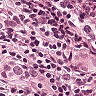
Metastatic tissue present: yes